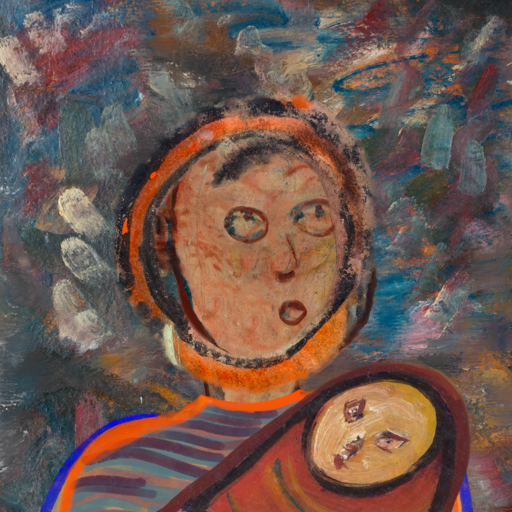
Background: Boggyland, Head And Neck Side: Orphan, Face Side: Orphan, Bust: Experience, Hair Side: Childish, Head Accessory: Blank, Second Necklace: Blank, Necklace: Blank, Baby: After_Raid_Baby